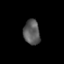
Tissue: prostate
Cell type: T cells
Senescence score: 0.2457
Nuclear area (px): 395
Mean DAPI intensity: 90.592